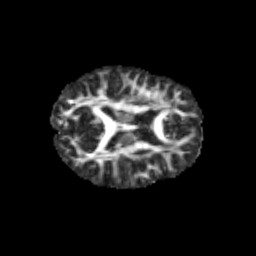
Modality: FA
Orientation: axial
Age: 11
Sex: female
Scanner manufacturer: siemens
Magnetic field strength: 3 T
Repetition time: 3.8 s
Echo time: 0.07 s